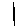
Label: line